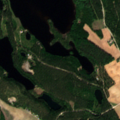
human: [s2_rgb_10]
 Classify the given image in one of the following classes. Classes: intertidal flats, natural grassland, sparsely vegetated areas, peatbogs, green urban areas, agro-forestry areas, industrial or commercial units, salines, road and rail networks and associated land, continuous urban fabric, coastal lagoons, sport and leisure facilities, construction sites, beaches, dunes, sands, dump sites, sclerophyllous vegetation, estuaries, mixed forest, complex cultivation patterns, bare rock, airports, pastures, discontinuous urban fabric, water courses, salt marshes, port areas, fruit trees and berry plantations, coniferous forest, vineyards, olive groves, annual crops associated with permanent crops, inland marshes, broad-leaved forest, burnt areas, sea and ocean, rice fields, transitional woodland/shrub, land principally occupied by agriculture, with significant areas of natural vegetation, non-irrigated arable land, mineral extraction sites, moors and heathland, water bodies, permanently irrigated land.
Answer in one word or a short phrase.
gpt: non-irrigated arable land, coniferous forest, mixed forest, water bodies